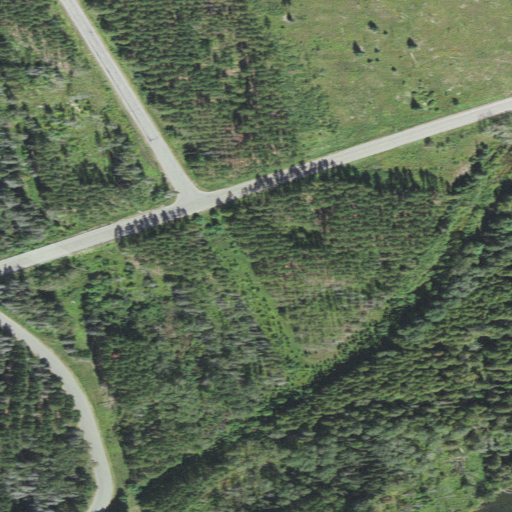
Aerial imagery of plain(s) in Michigan named Comins Flats containing evergreen forest, woody wetlands, medium intensity development, low intensity development, open development, deciduous forest, grassland, shrub, and high intensity development